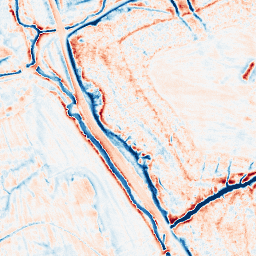
Category: edge_preserving
Decomposition family: anisotropic_diffusion
Decomposition parameters: iterations: 50
kappa: 100
gamma: 0.1
Upsampling method: sinc_hamming
Upsampling parameters: scale: 4
kernel_size: 16
Upsampling scale: 4